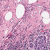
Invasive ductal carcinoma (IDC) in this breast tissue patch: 0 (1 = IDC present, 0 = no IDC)